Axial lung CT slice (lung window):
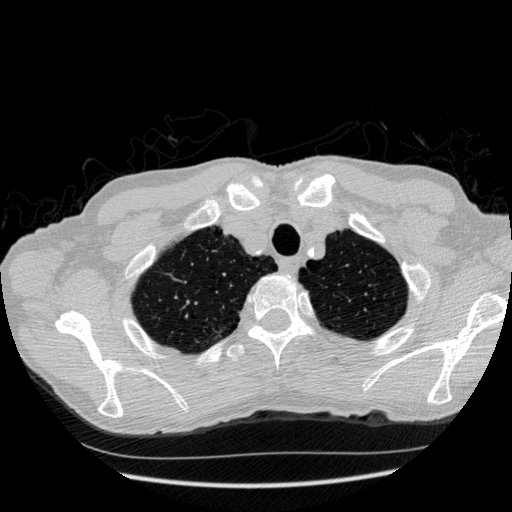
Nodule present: no